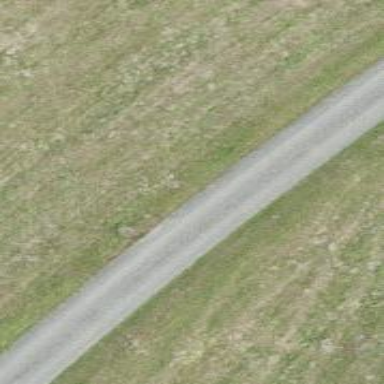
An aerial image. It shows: Track with grade 1 quality.